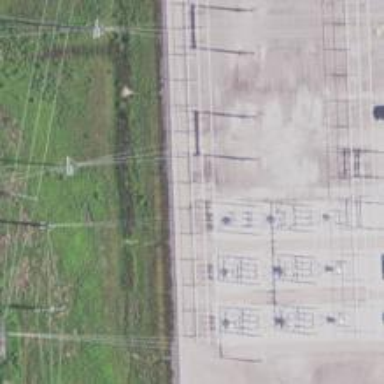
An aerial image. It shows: Switch used for power control.